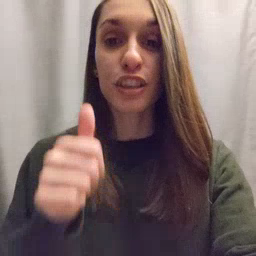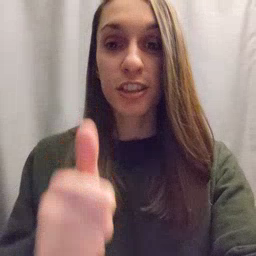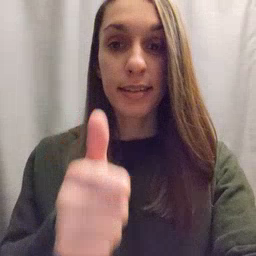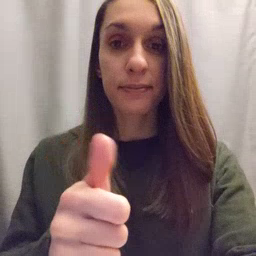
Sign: yourself